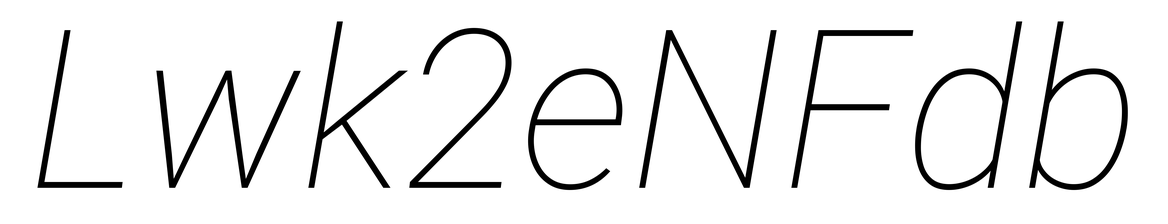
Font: Roboto-Italic_Thin_Italic